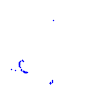
Particle: proton